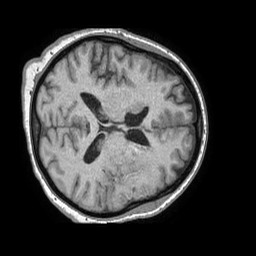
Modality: T1w
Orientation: axial
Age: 20
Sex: female
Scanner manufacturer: philips
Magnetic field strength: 1.5 T
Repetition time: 0.00808 s
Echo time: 0.003734 s